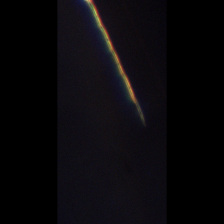
Taxon: Psuedo-nitzschia
Group: Diatoms